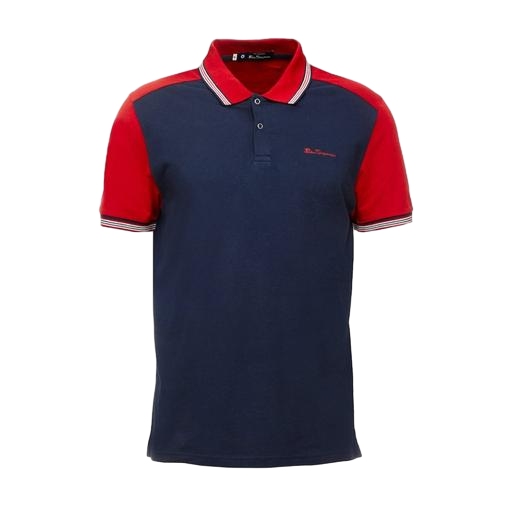
multicolor stretch polo shirt, blue skinny-fit polo shirt, polo shirt, white background